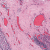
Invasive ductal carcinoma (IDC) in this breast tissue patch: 0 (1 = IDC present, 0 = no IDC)